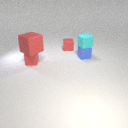
small blue rubber cube to the right of small red rubber cube